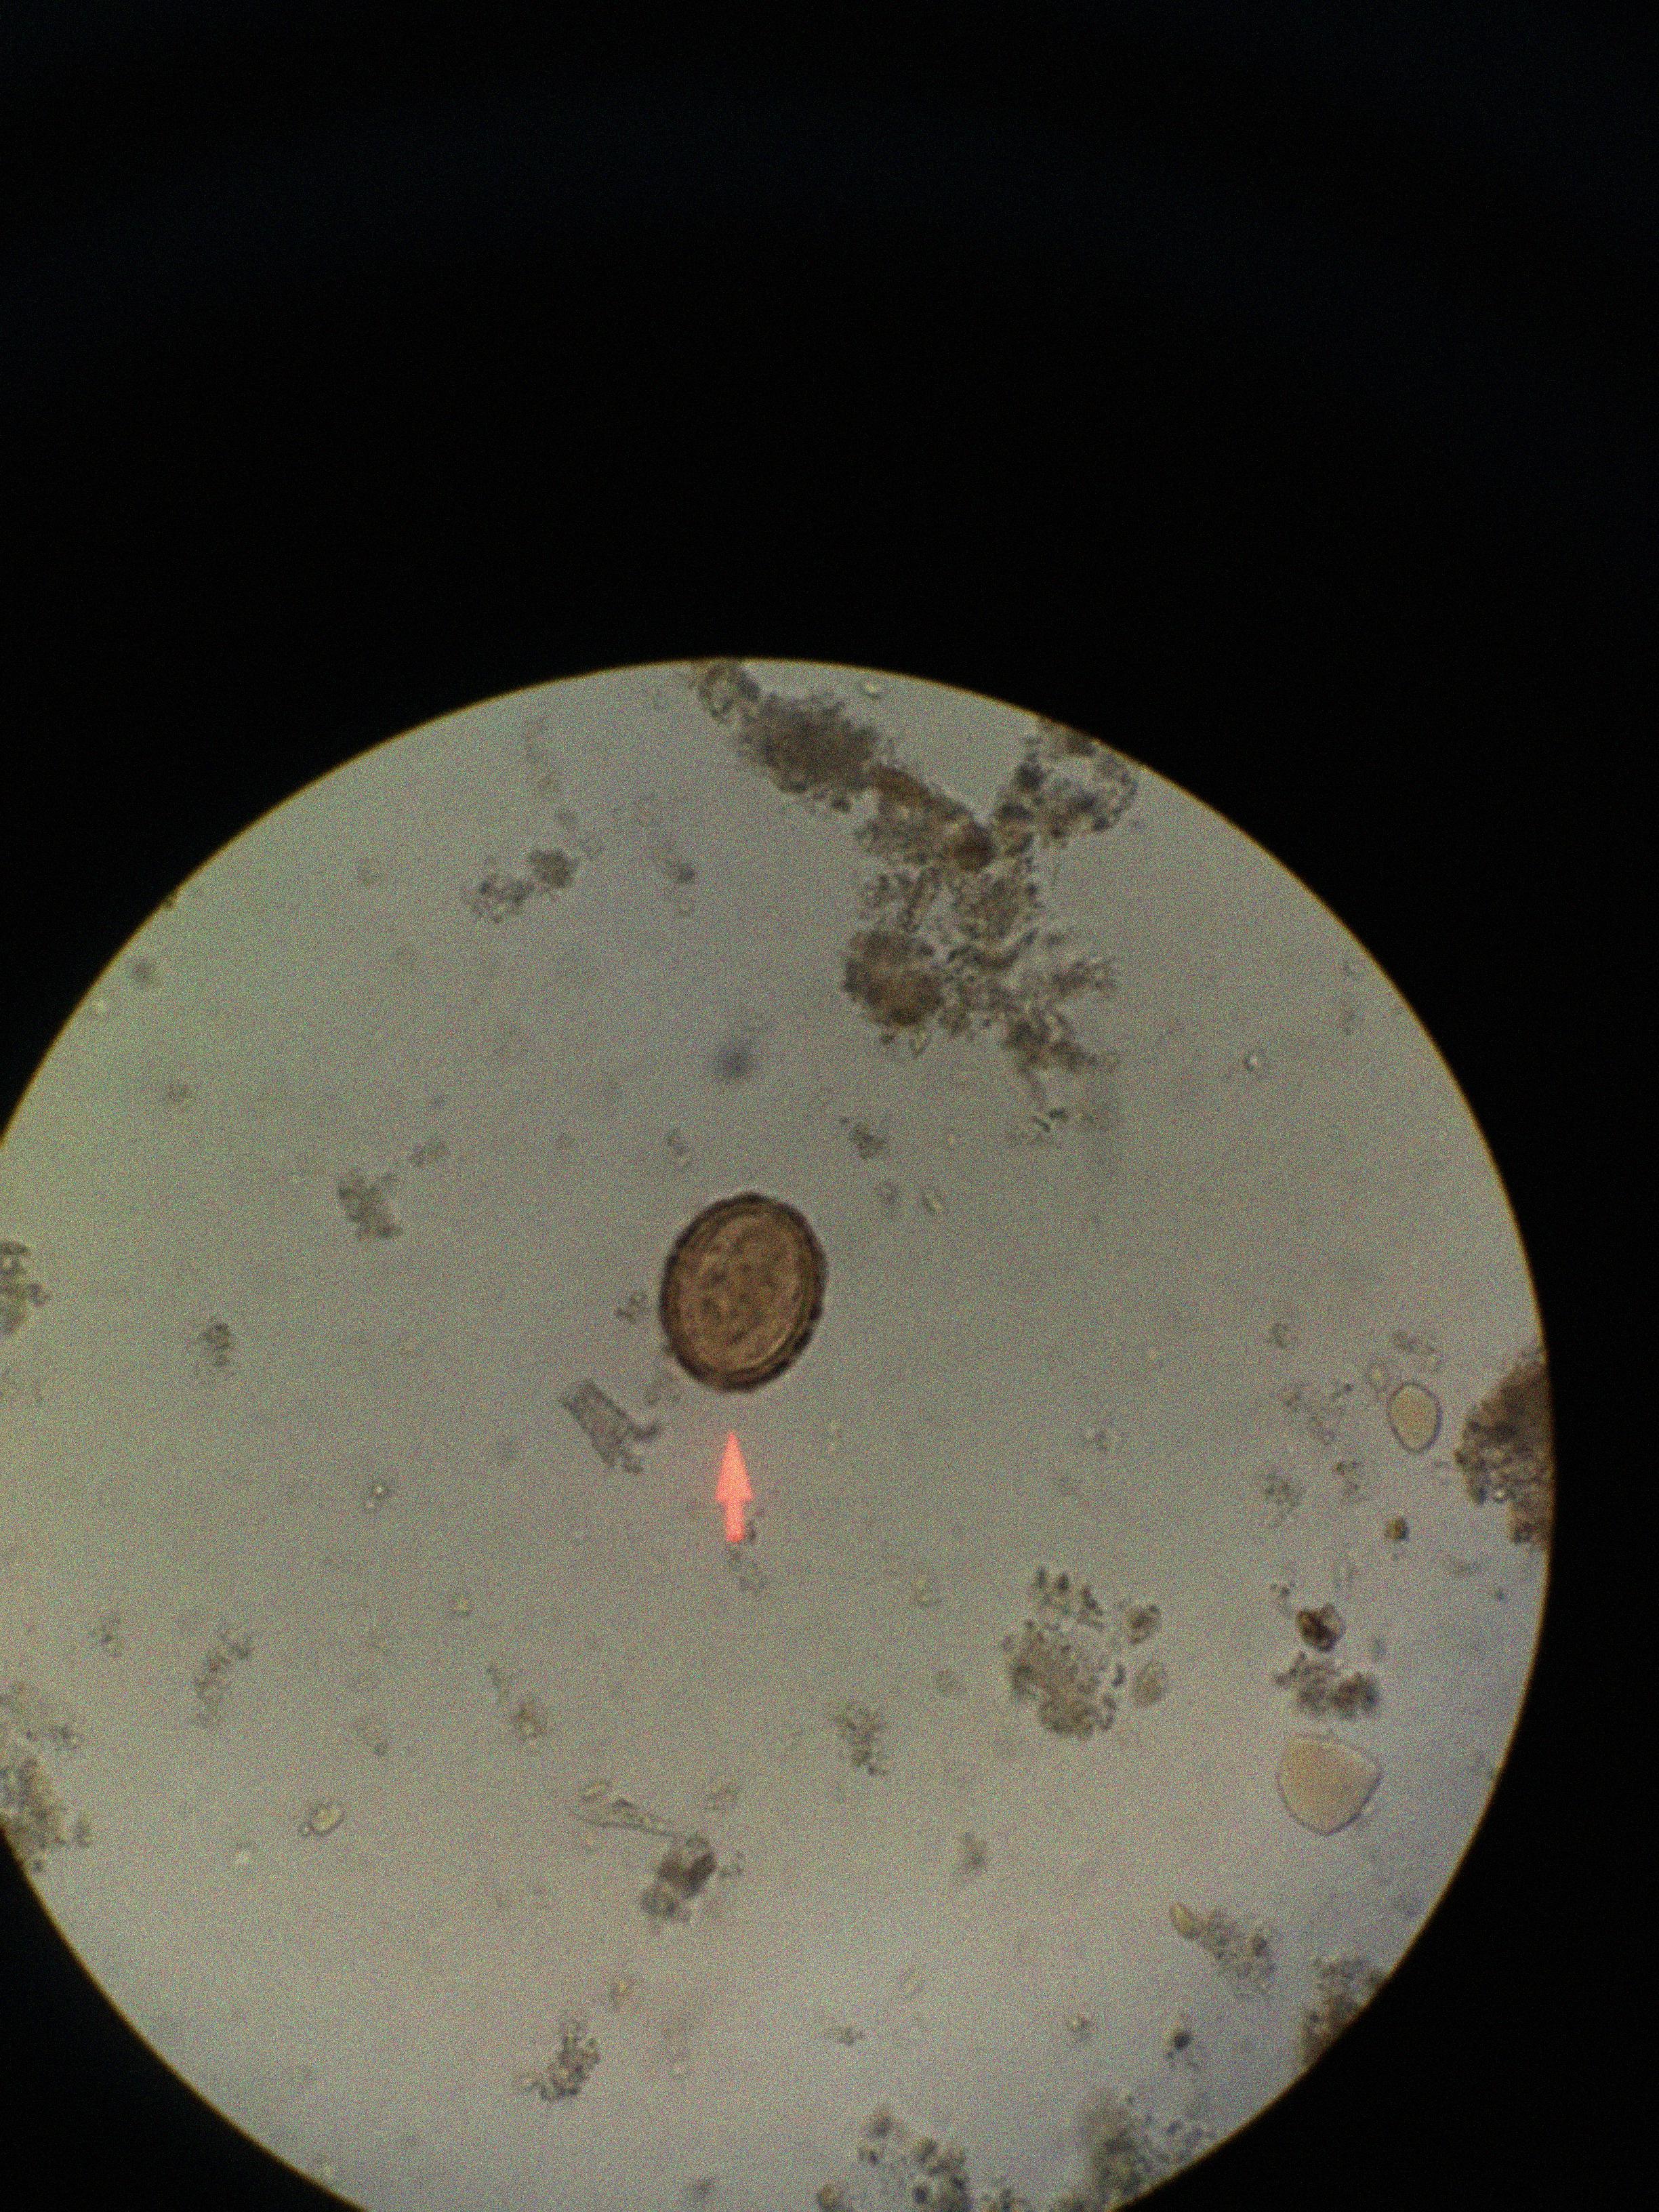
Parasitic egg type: Ascaris lumbricoides